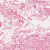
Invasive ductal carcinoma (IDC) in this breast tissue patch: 0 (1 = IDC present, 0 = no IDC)